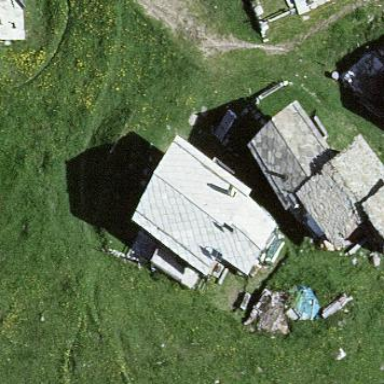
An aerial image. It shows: Simple and straightforward house.